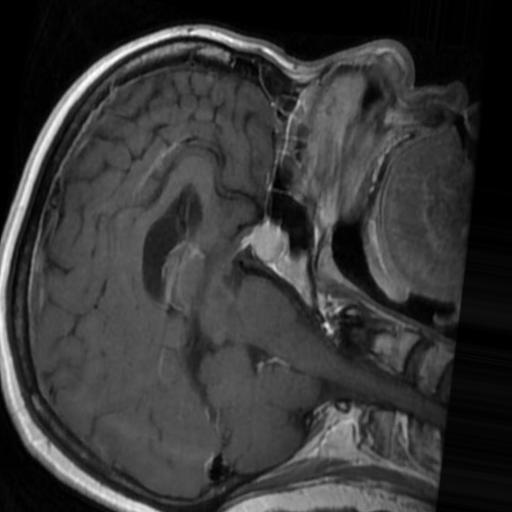
Label: brain_tumor